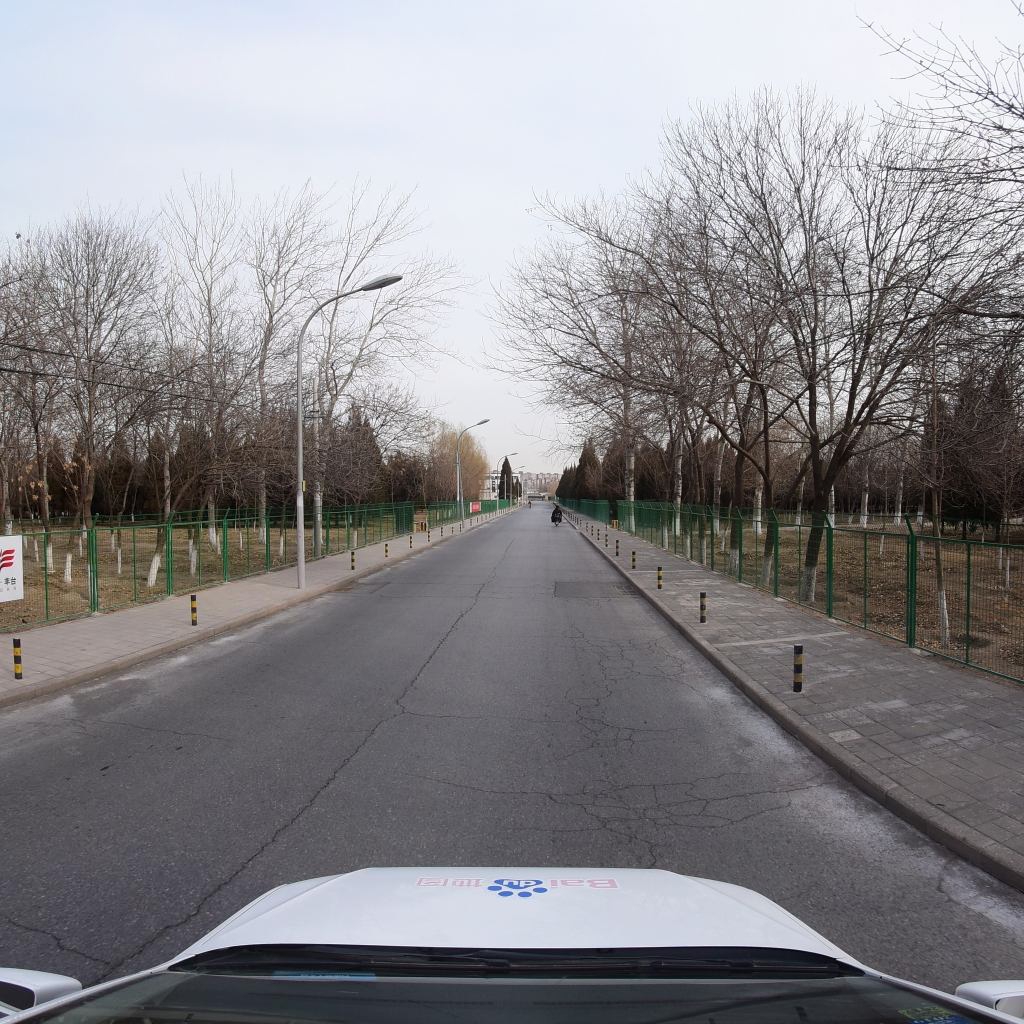
Region: Fengtai
Road damage annotations: transverse crack, longitudinal crack, alligator crack, transverse crack, transverse crack